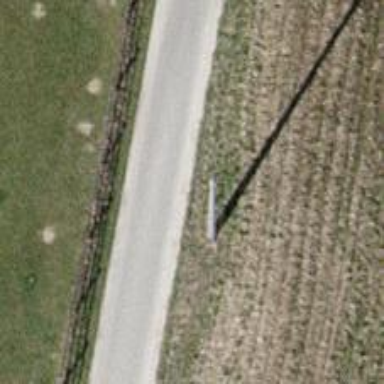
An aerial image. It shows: Minor power line.